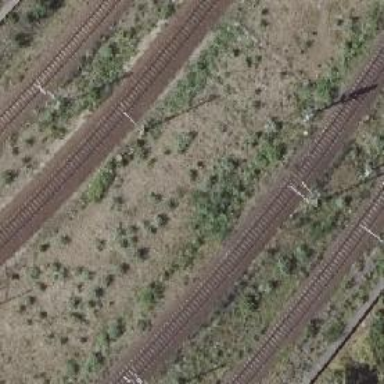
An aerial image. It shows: Catenary mast for power lines.